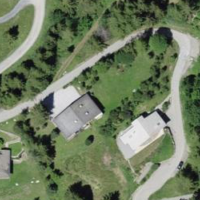
EUNIS habitat code: 24
Species observed at this site:
Sambucus racemosa